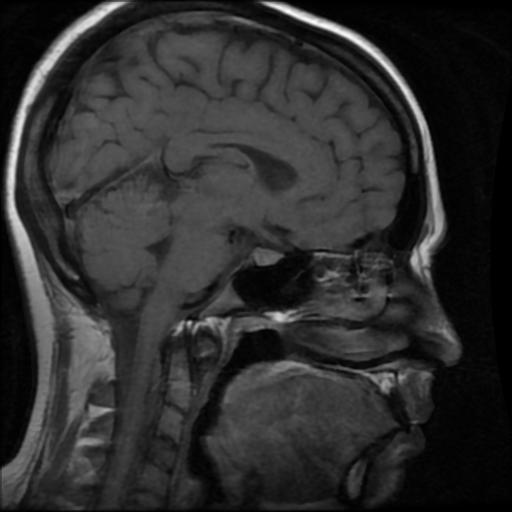
Label: pituitary